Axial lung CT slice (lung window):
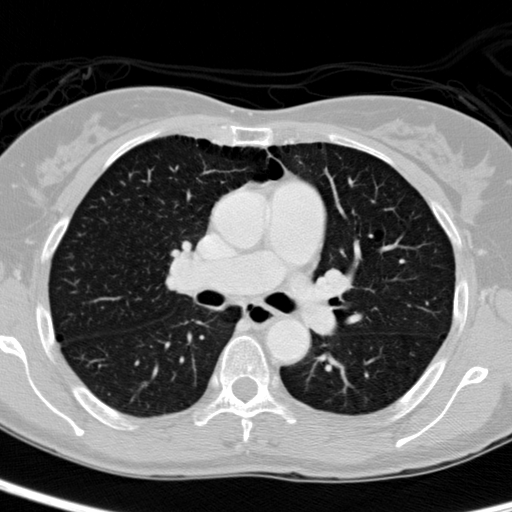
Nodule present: no